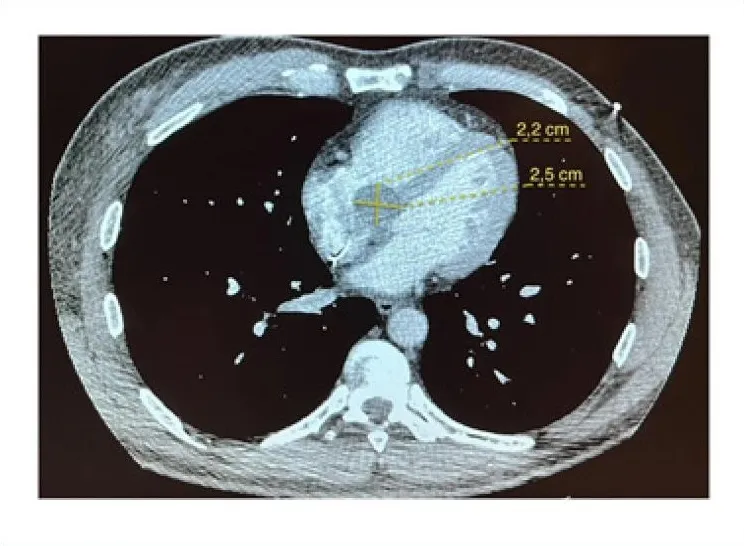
- Angiotomografia computadorizada de torax em corte axial demonstrando imagem hipodensa de contornos regulares e lisos, medindo 2,5 x 2,2 cm, com conteudo liquido, localizada proxima a regiao do septo interatrial e porcao basal do septo interventricular.
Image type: radiology (ct)